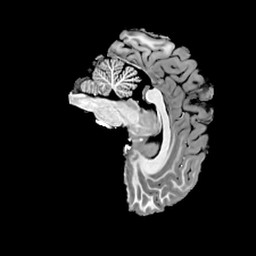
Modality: T1w
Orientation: sagittal
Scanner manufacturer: siemens
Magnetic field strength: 7 T